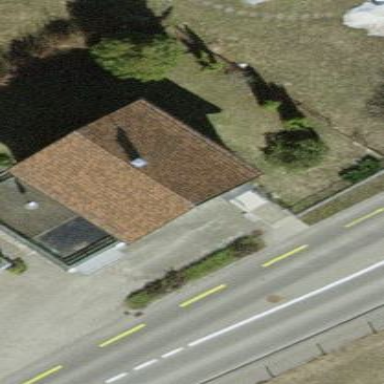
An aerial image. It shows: Simple and straightforward house.